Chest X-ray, PA view. Patient: 26 years old, sex M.
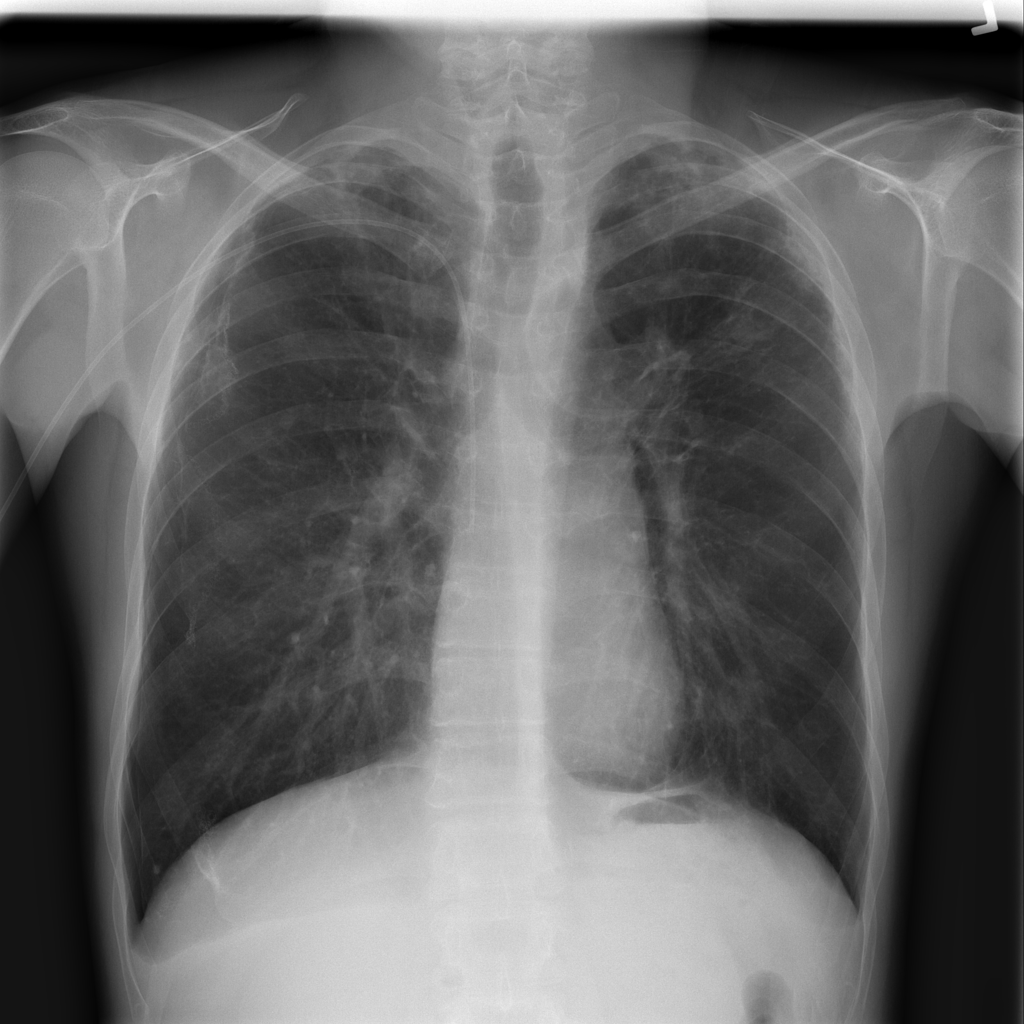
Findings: Pneumothorax